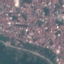
Label: Residential